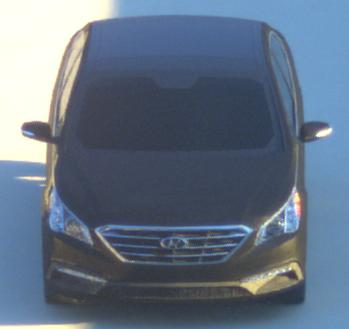
Make: Hyundai
Model: Sonata
Detailed model: Gen. 7
Model produced from: 2015
Model produced until: 2017
Doors: 4
Color: black
Road condition: dry road
Daytime: sunrise or sunset
Contrast: medium contrast